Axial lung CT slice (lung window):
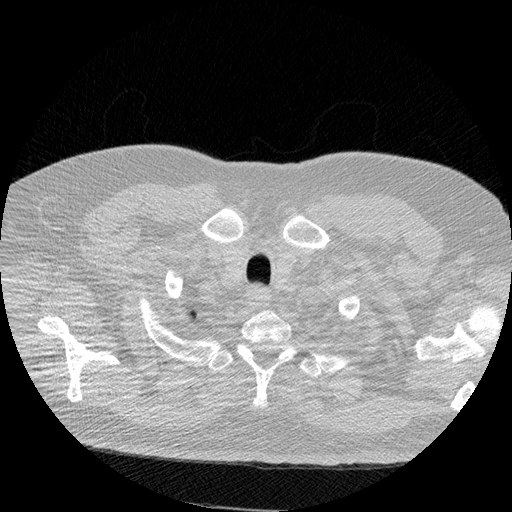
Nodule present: no